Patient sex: F
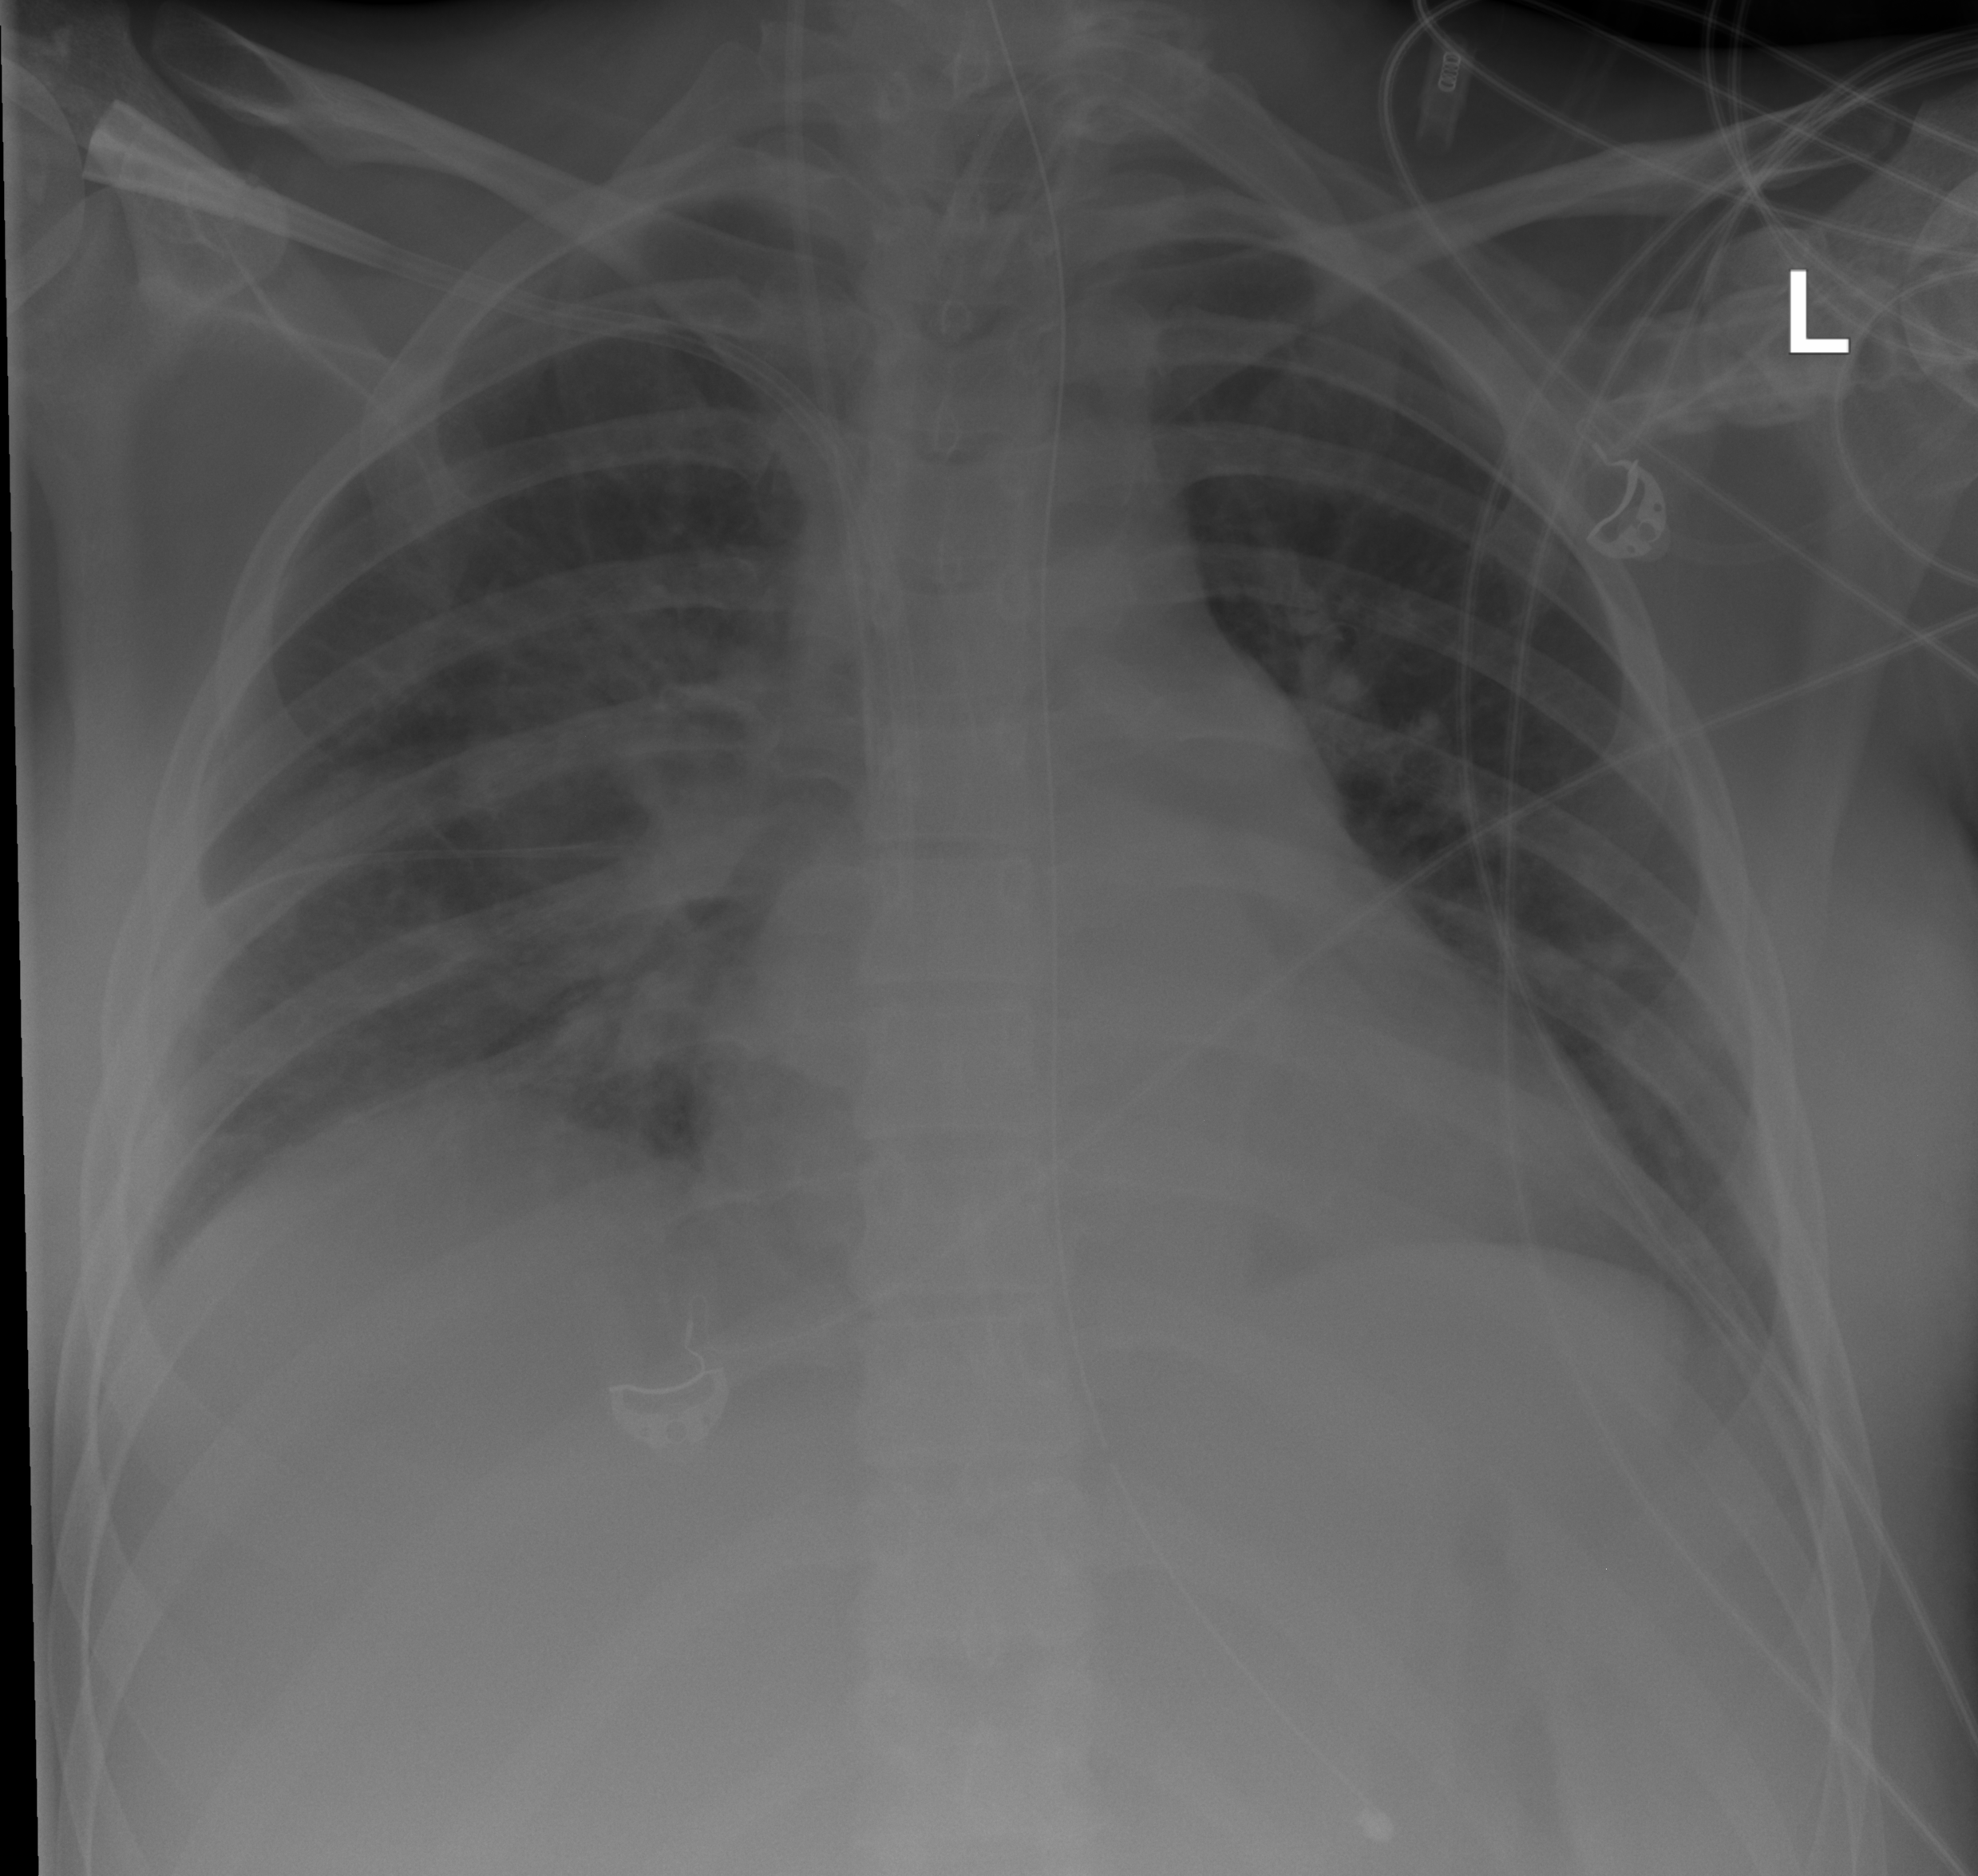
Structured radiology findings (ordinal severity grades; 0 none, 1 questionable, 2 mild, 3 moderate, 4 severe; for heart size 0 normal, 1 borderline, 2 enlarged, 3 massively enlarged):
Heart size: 2
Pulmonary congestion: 2
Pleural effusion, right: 0
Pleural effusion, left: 0
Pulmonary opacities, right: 2
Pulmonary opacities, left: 0
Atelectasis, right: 2
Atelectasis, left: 0